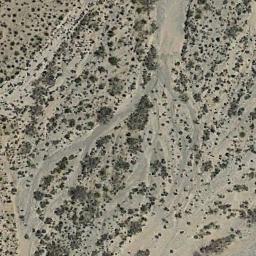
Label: chaparral